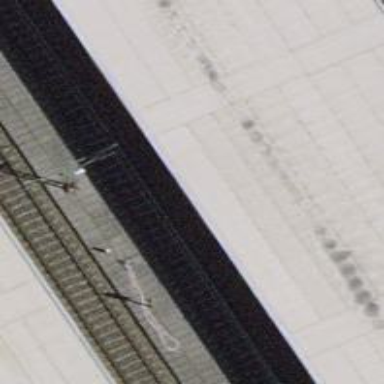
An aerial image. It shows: Public transport stop position along the railway.